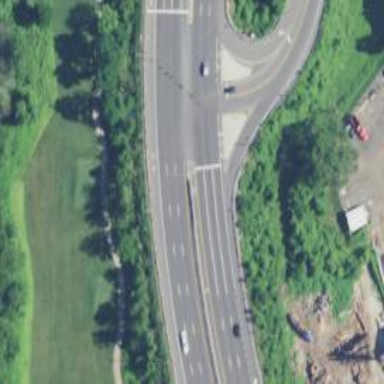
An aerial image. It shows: This image shows trunk highway that functions as expressway.